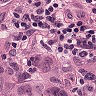
Metastatic tissue present: yes